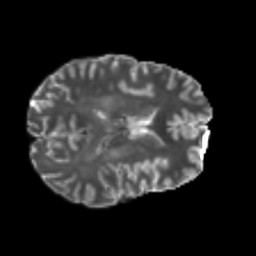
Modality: T2w
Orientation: axial
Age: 23
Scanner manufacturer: philips
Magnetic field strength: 3 T
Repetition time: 8.6 s
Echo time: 0.127 s